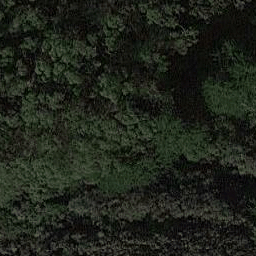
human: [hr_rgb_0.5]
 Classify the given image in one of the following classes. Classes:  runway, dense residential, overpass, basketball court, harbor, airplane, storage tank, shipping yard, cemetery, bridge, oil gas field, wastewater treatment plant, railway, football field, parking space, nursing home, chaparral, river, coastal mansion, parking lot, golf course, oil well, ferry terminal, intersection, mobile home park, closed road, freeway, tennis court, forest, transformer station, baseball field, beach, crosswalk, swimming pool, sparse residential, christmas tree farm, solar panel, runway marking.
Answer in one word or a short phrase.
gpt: forest